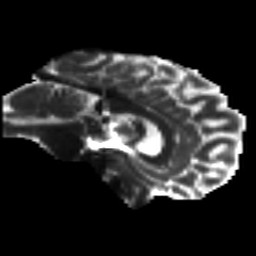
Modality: T2w
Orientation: sagittal
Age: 34
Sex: male
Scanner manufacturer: siemens
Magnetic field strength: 3 T
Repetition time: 8.8 s
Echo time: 0.085 s